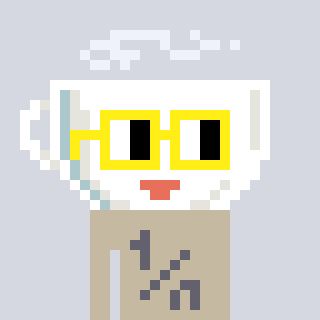
a pixel art character with square yellow glasses, a mug-shaped head and a bege-colored body on a cool background